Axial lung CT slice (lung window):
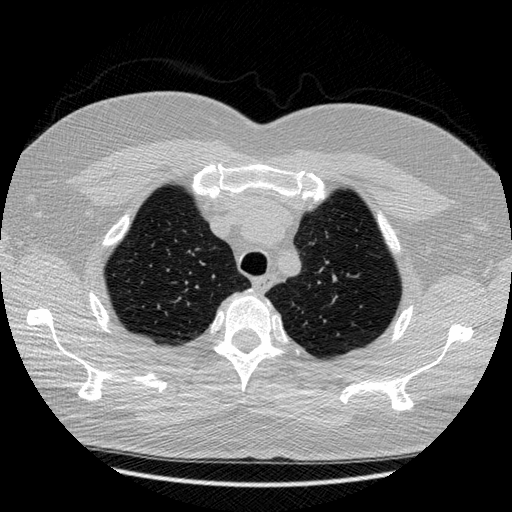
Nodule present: no